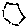
Label: hexagon